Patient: sex M, age 64
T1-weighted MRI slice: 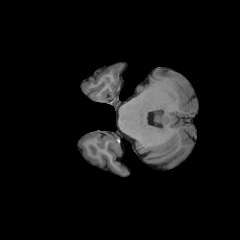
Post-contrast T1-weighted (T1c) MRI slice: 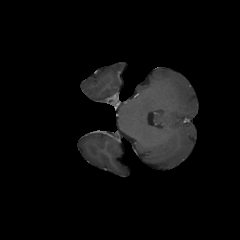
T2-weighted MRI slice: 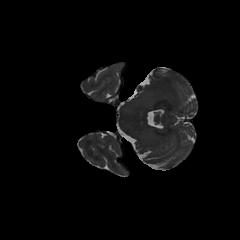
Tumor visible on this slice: no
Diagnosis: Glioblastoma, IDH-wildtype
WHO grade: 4